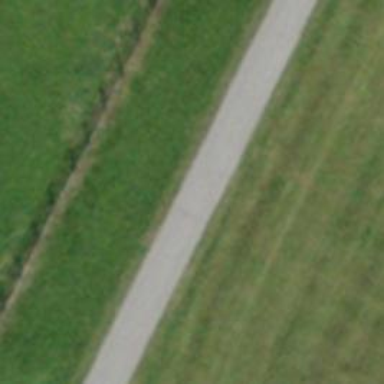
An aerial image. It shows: Well-maintained asphalt track suitable for classic hiking.